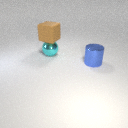
large brown rubber cube above large cyan metal sphere